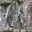
Label: 1